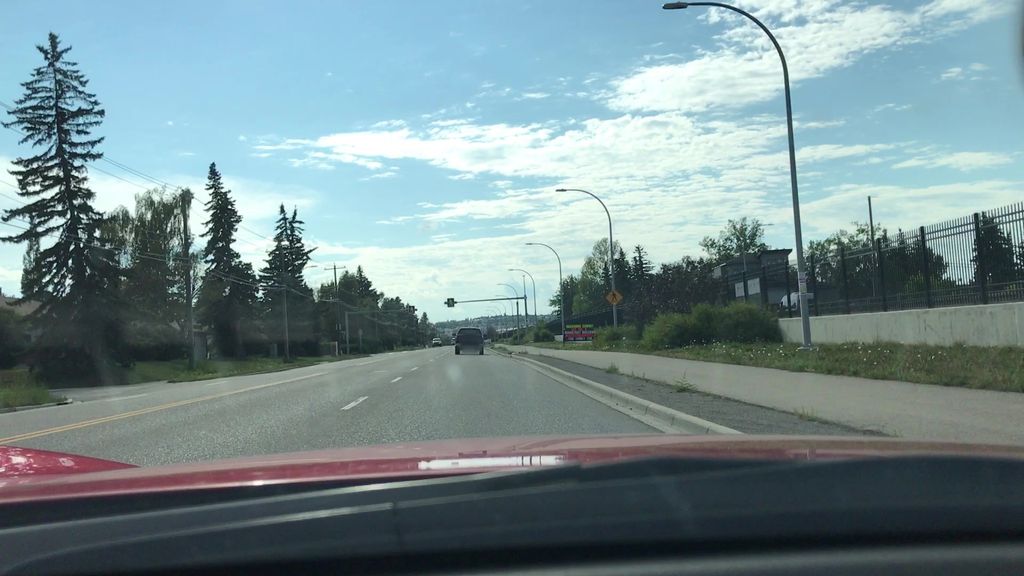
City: calgary